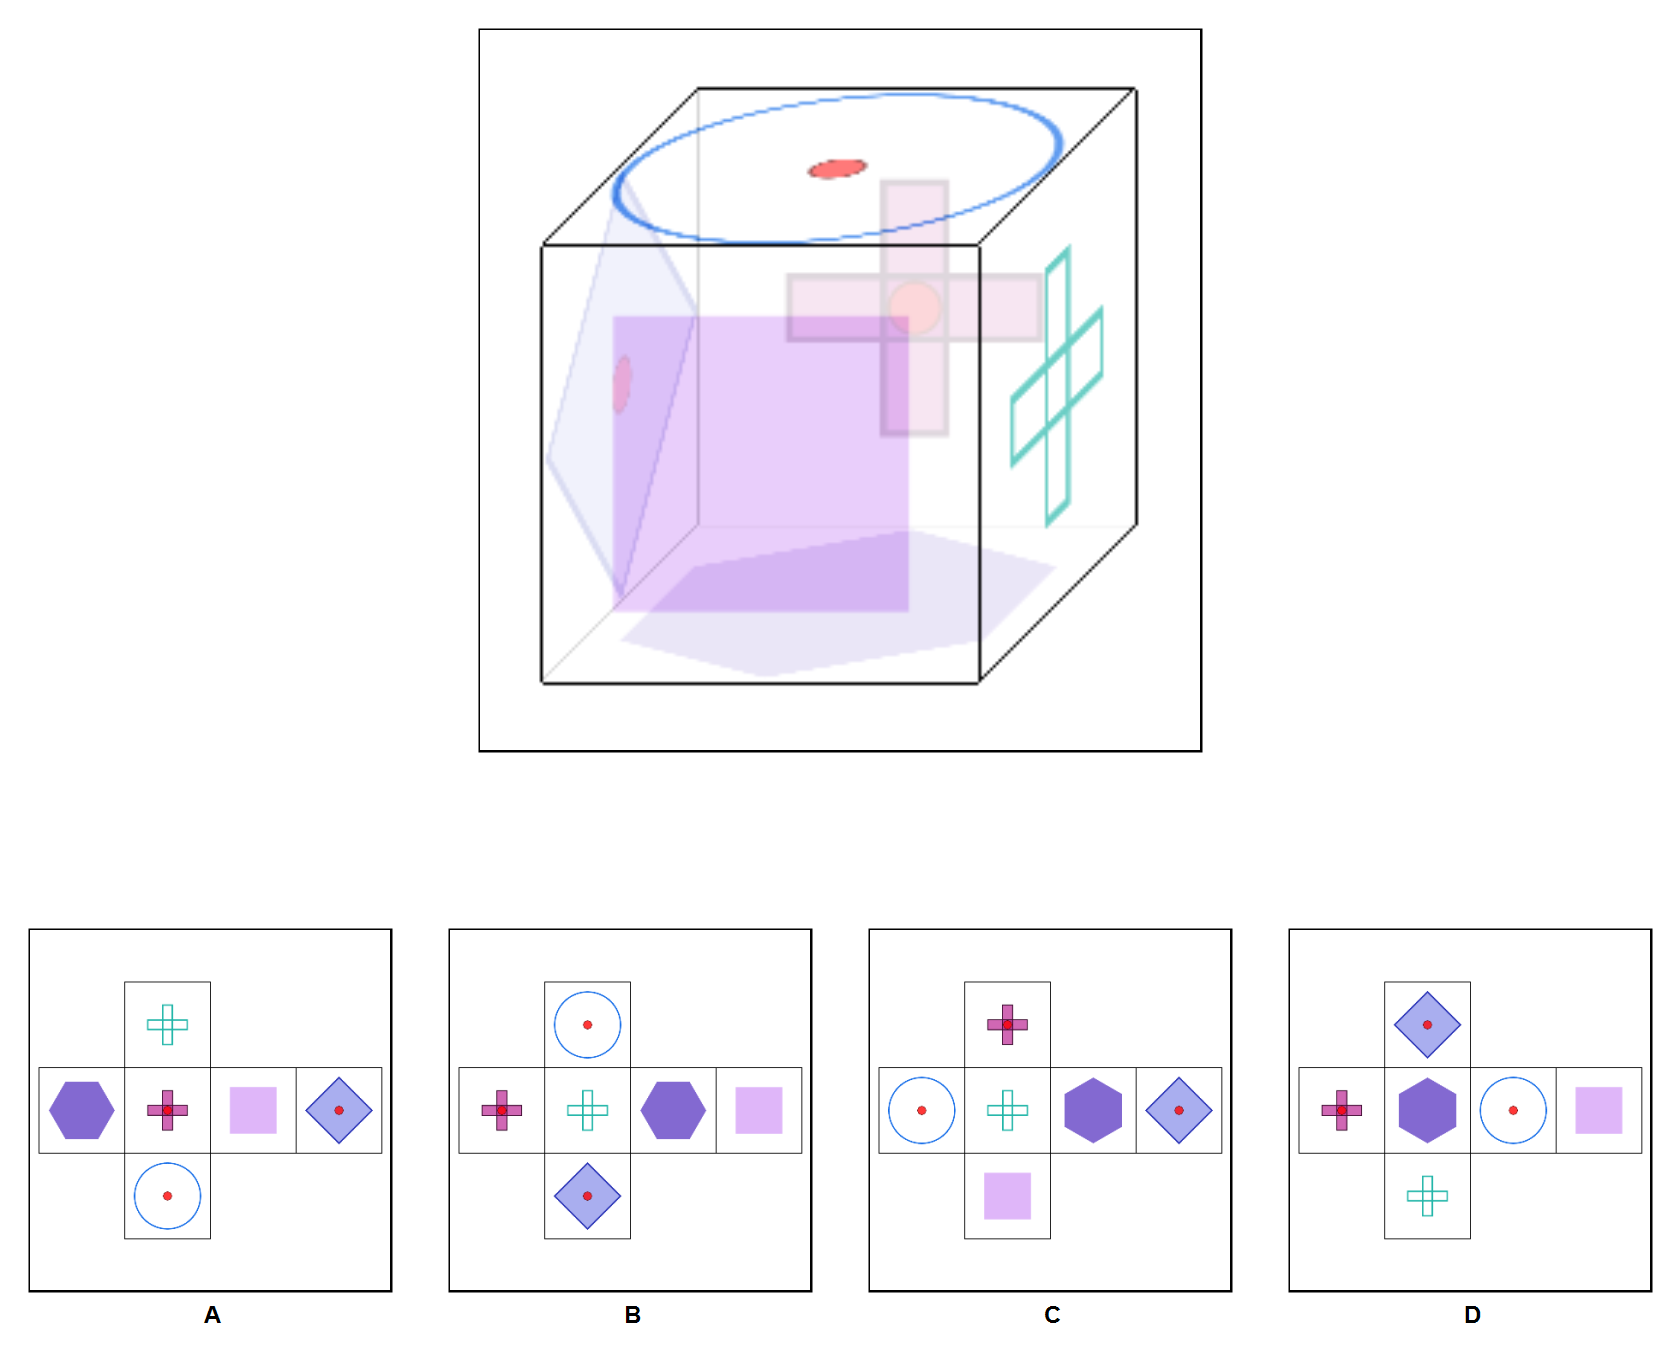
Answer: C